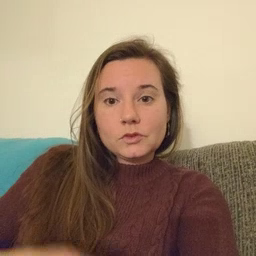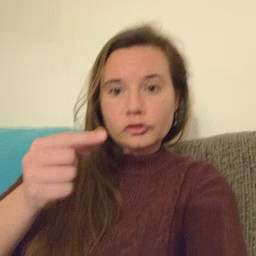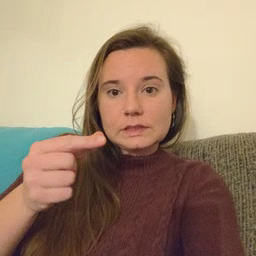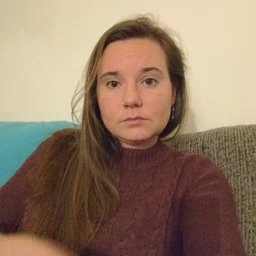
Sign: green